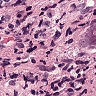
Metastatic tissue present: yes